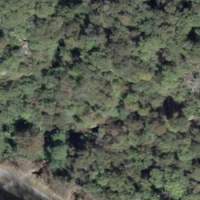
EUNIS habitat code: 44
Species observed at this site:
Polygonia c-album